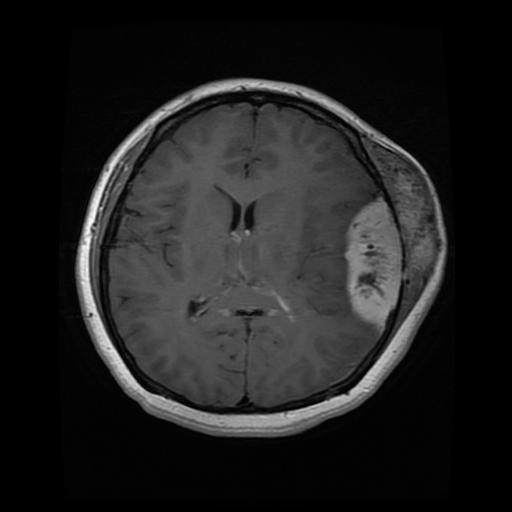
Label: meningioma